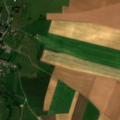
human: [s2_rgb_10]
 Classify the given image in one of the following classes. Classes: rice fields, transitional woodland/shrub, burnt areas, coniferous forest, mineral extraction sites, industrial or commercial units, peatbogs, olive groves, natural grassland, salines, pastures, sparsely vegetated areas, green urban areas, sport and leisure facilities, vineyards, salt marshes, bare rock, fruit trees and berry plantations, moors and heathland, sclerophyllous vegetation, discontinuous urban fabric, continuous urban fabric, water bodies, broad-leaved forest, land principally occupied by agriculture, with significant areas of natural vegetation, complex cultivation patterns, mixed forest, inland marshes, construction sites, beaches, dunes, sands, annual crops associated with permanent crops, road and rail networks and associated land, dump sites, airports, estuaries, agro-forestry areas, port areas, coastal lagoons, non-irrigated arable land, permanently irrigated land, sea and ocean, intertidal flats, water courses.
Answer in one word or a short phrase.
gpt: discontinuous urban fabric, non-irrigated arable land, pastures